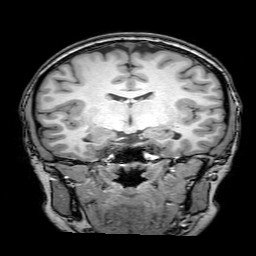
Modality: T1w
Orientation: sagittal